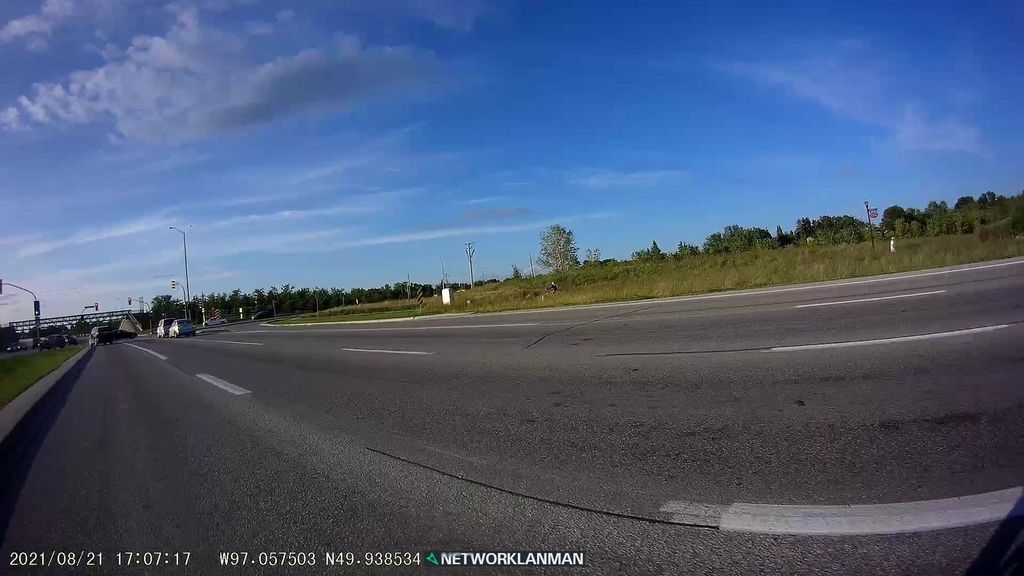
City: winnipeg